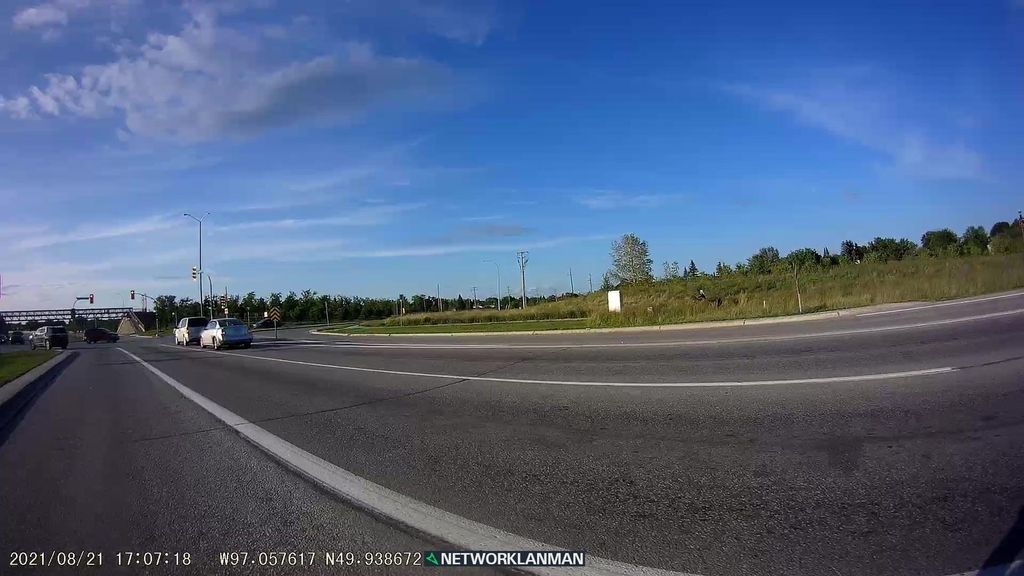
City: winnipeg